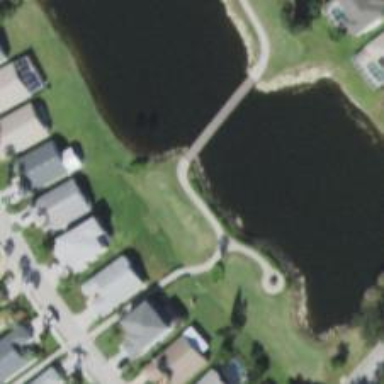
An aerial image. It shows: Path for golf carts.